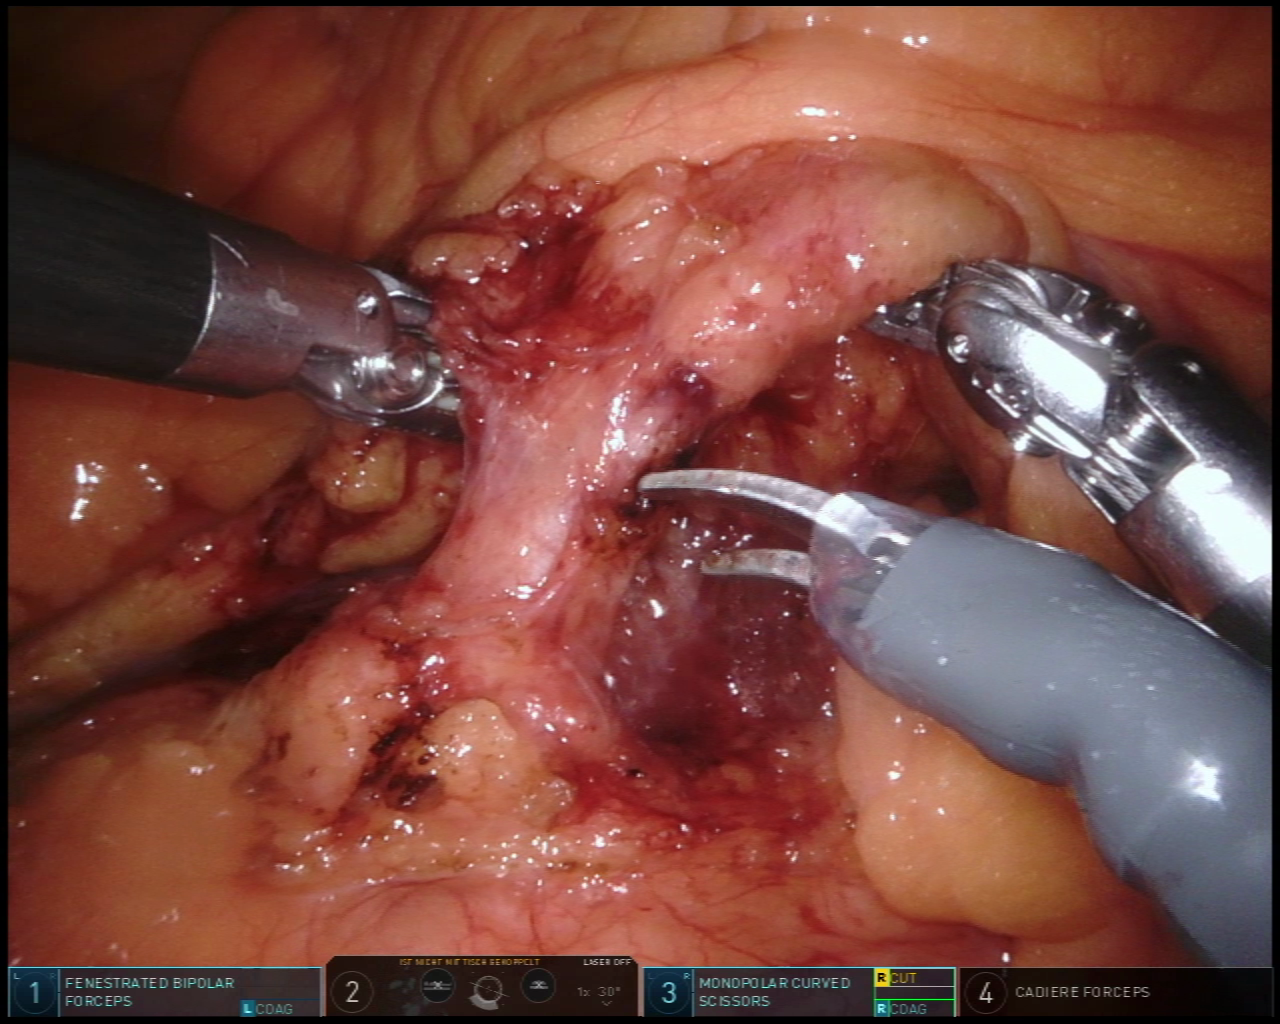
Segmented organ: inferior_mesenteric_artery
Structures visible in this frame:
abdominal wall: no
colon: no
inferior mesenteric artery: yes
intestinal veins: no
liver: no
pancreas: no
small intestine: no
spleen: no
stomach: no
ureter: no
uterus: no
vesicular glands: no